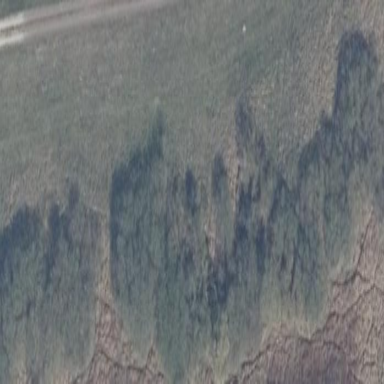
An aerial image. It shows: Patch of scrub vegetation.